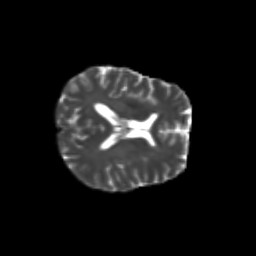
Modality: T2w
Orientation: axial
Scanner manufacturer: siemens
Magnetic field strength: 3 T
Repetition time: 9.2 s
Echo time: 0.084 s